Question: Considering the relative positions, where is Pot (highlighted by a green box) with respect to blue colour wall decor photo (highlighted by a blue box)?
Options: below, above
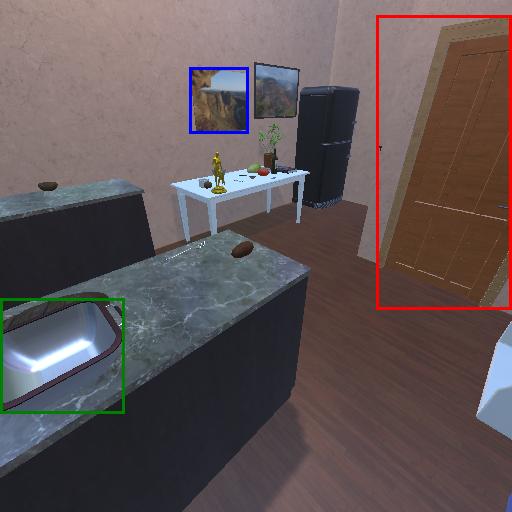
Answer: below